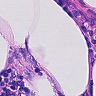
Metastatic tissue present: no